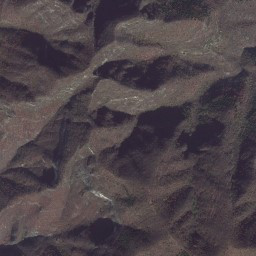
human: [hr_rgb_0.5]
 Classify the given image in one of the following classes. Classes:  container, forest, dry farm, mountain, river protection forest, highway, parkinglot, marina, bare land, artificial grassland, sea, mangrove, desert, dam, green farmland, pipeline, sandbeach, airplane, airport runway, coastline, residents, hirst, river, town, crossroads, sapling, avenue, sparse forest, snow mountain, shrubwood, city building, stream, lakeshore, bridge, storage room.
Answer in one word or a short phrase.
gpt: mountain